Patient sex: M
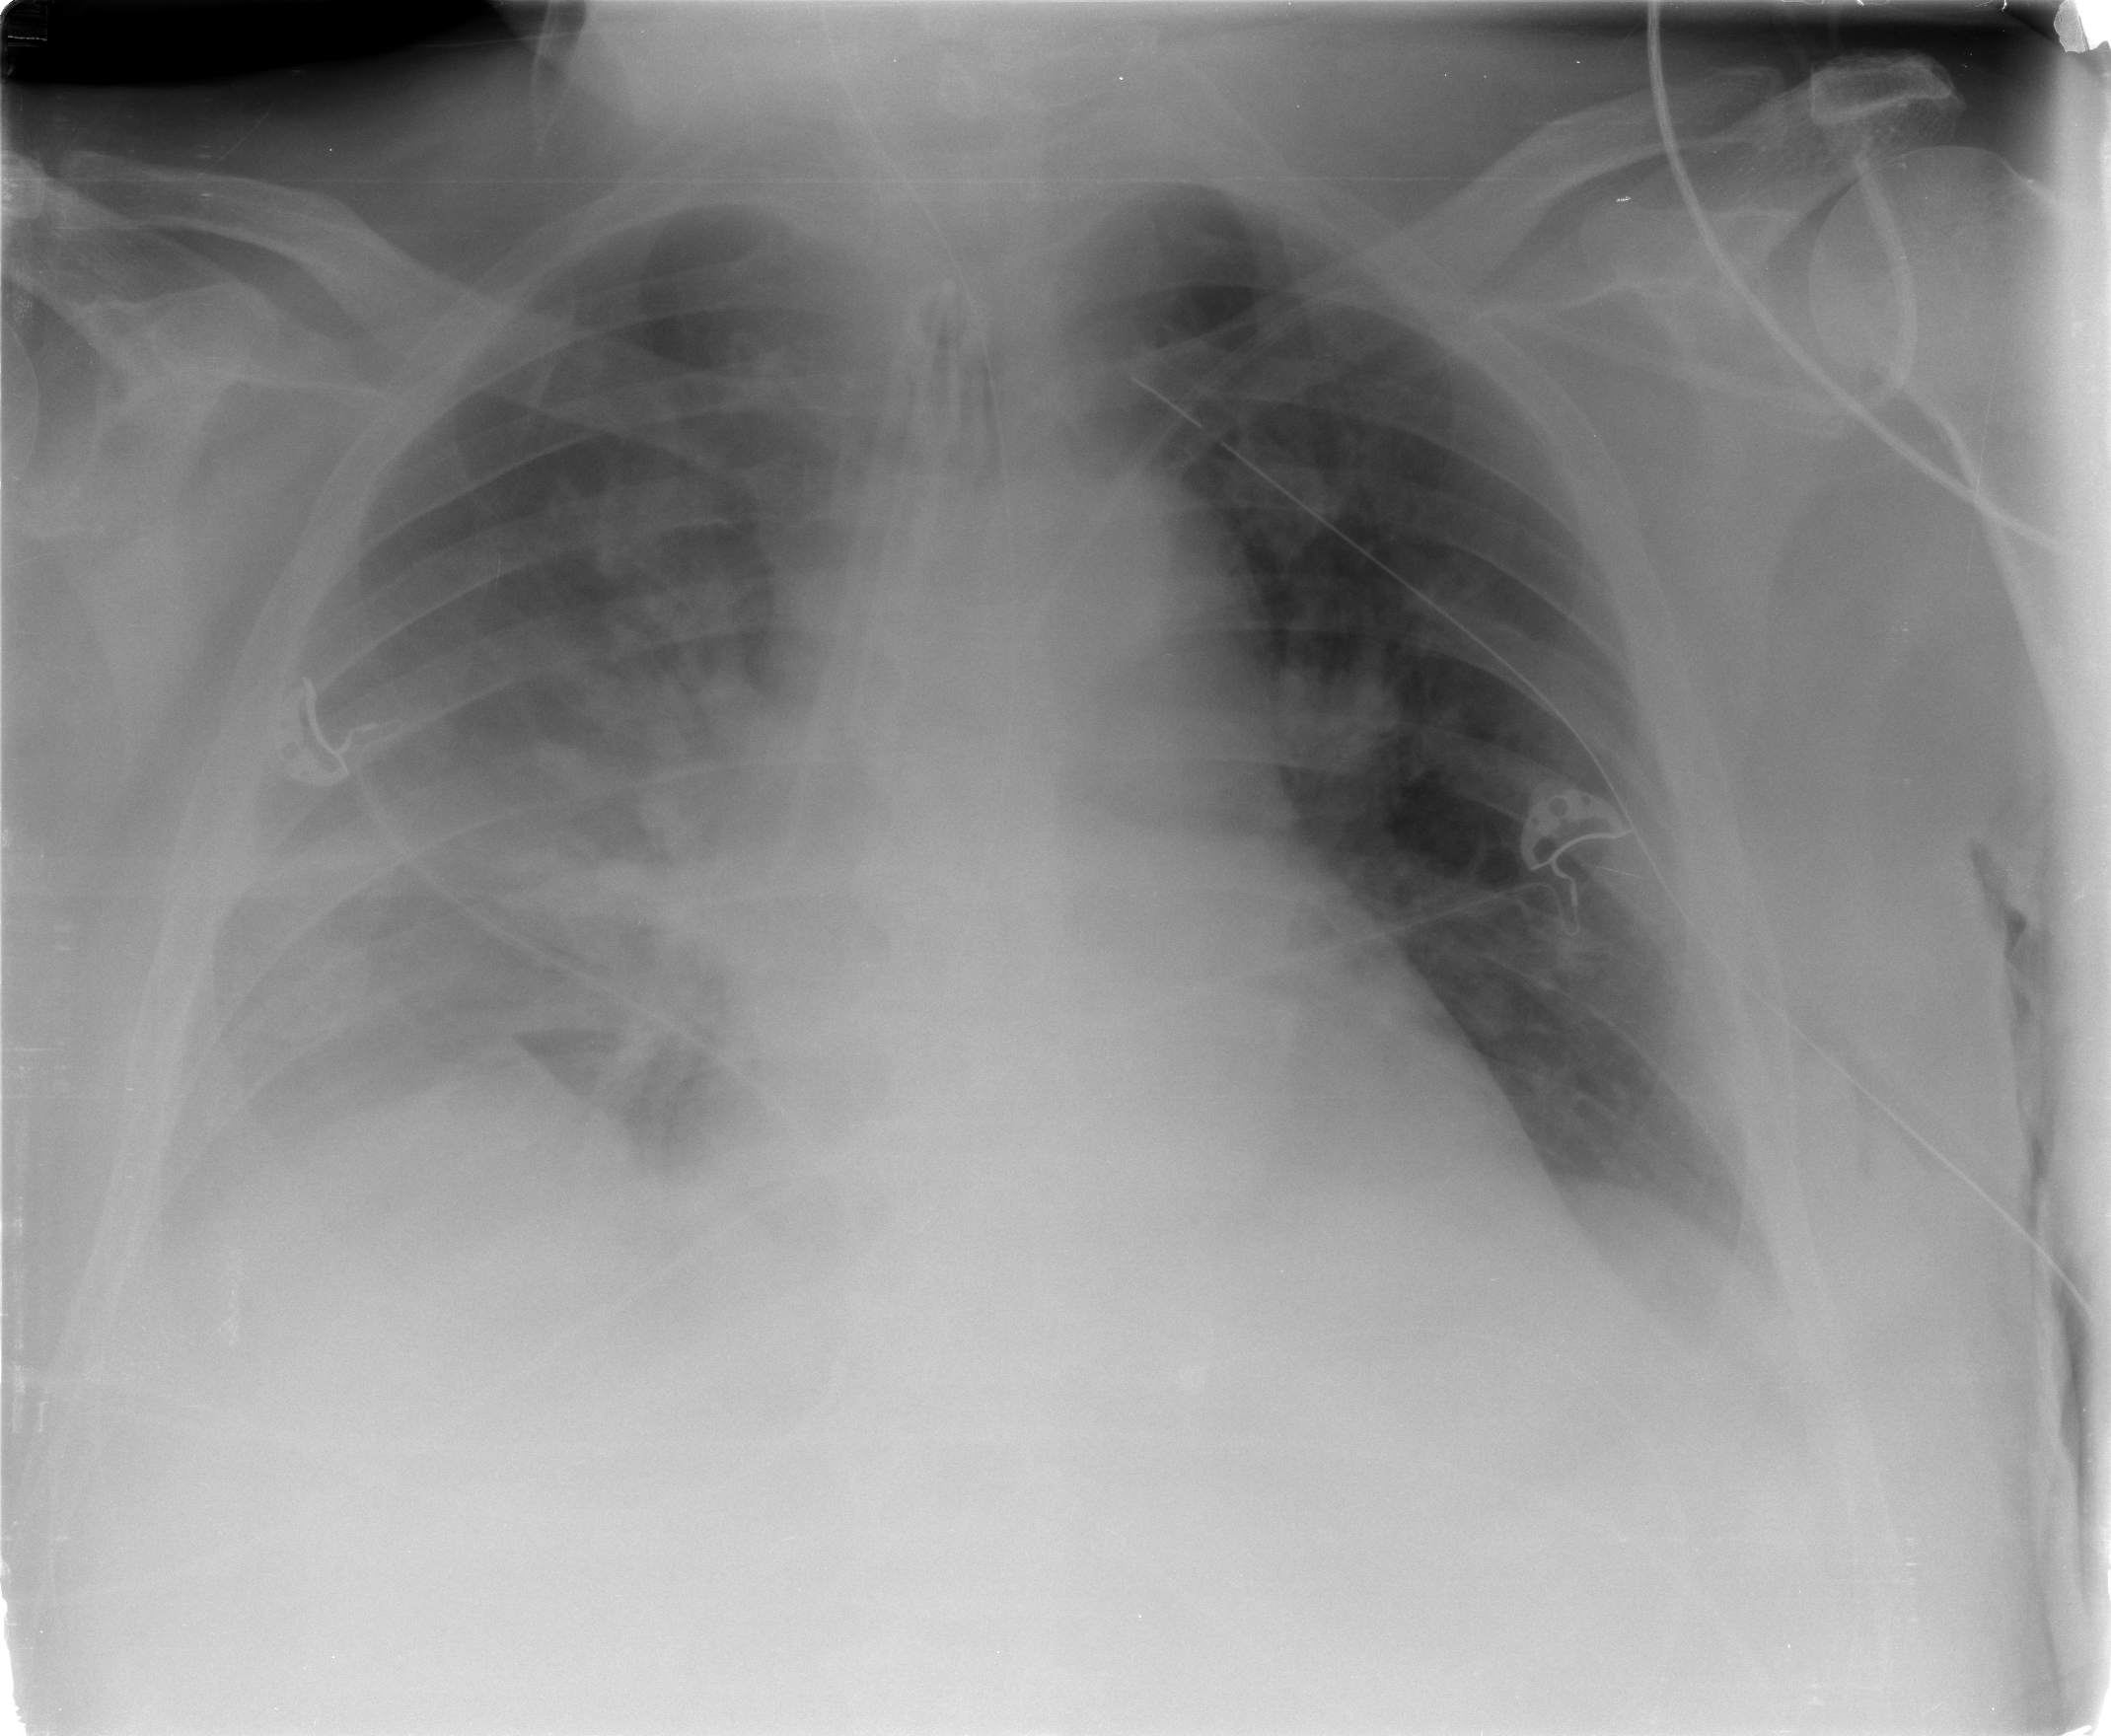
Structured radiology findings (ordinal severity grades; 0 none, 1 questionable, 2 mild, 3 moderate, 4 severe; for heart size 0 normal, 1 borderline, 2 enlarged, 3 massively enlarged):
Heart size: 0
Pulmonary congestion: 2
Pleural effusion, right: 3
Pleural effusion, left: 2
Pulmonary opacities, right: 2
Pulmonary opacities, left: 0
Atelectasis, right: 3
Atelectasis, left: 0